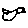
Label: bird